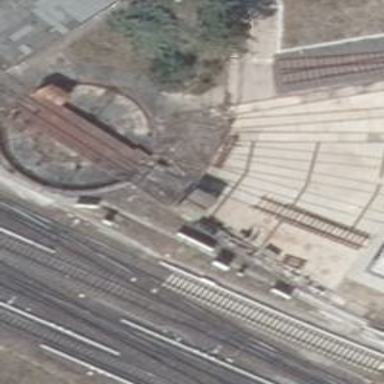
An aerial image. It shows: Unused railway yard.